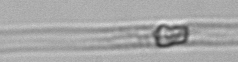
Label: Dactyliosolen_blavyanus